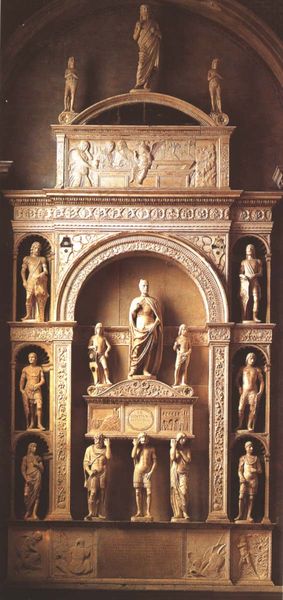
Titel: Grabmal für den Dogen Pietro Mocenigo
Künstler: Pietro Lombardo
Standort: Venedig, S. Giovanni e Paolo (EU - I - Venetien)
Schlagwörter: mann, schatten, menschen, braun, holz, licht, marmor, männer, säulen, weiss, leute, ornament, stehen, stein, tragen, kirche, stehend, drei, skulptur, relief, schrift, bogen, figuren, rundbogen, kaiser, ornamente, plastik, oben, nische, denkmal, steht, altar, schnitzerei, verziert, fries, römer, sims, schnörkel, sarg, götter, macht, träger, schrein, symetrisch, römisch, grabmal, aufsatz, nischen, grabmahl, nieschen, bekrönung, sarkophag, epitaph, borgen, sarkopharg, heiden, er